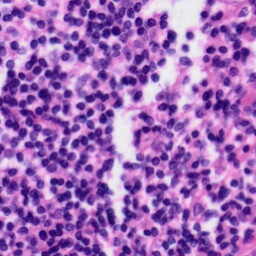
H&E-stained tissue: Tonsil